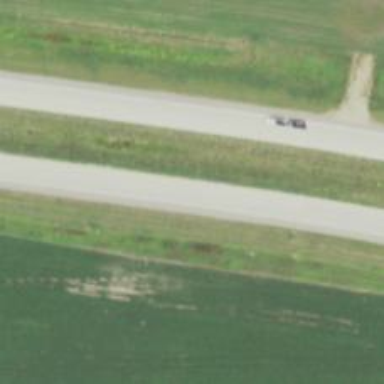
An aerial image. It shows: Trunk highway.